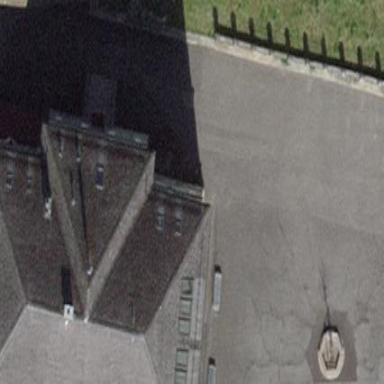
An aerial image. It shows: School building.